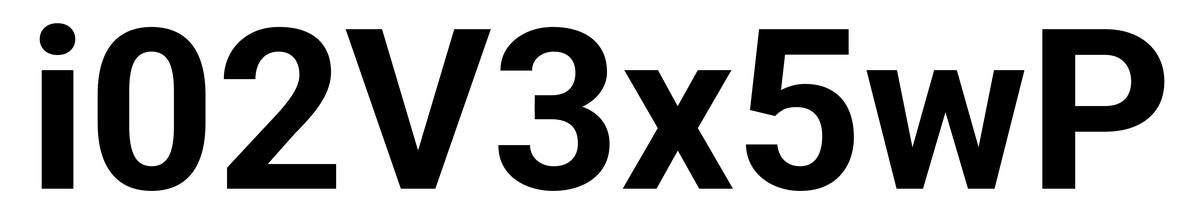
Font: Roboto_Bold